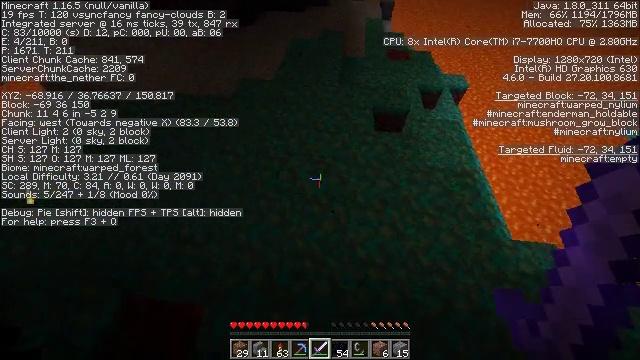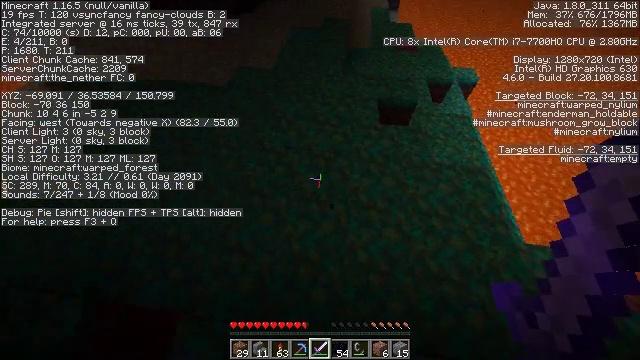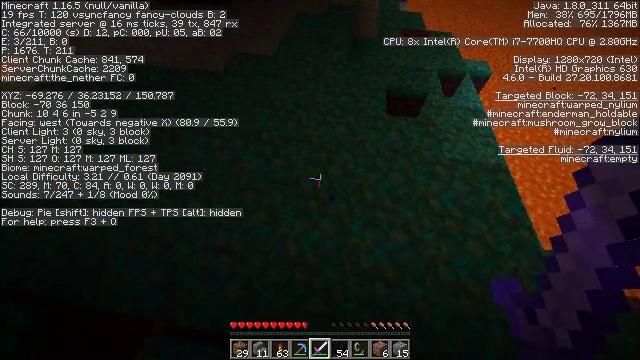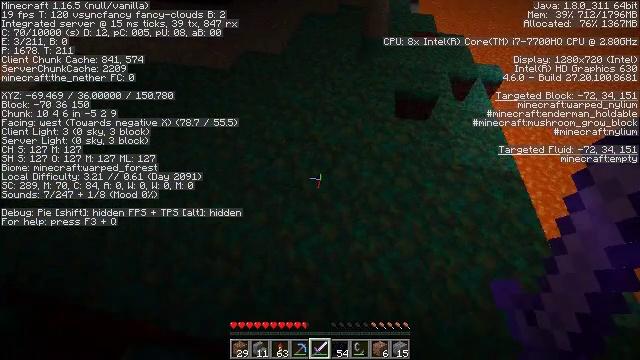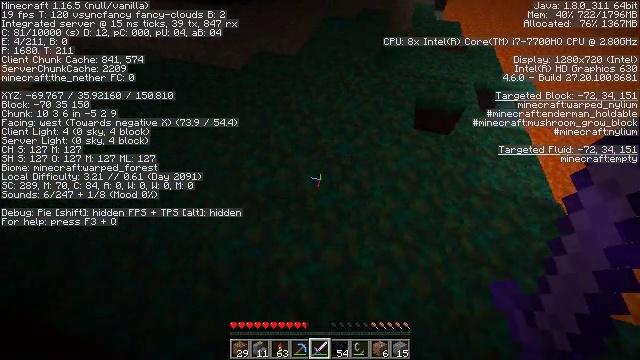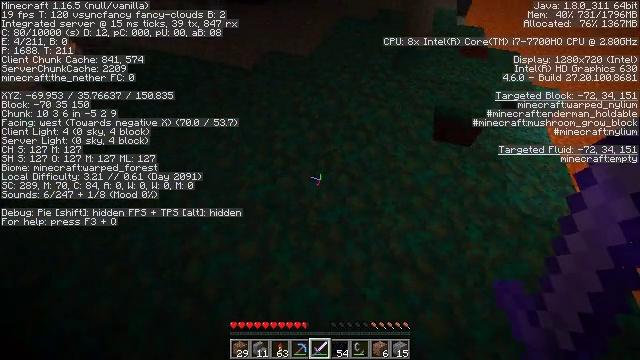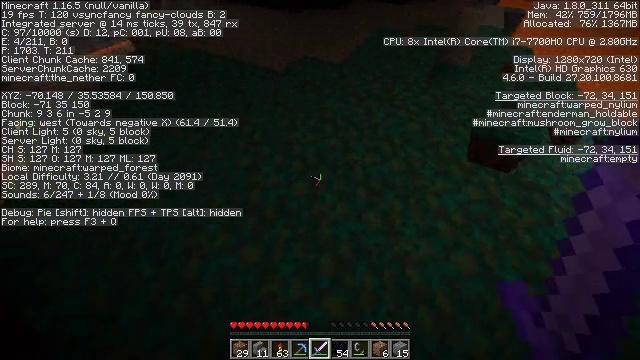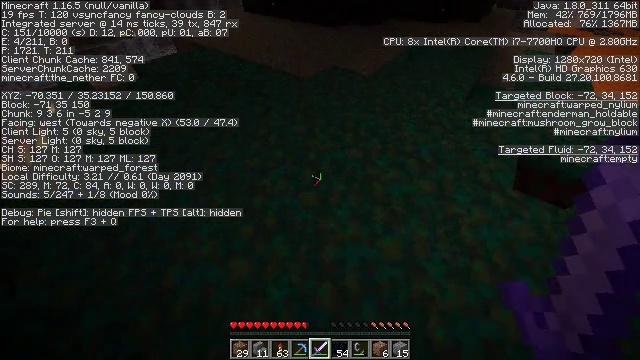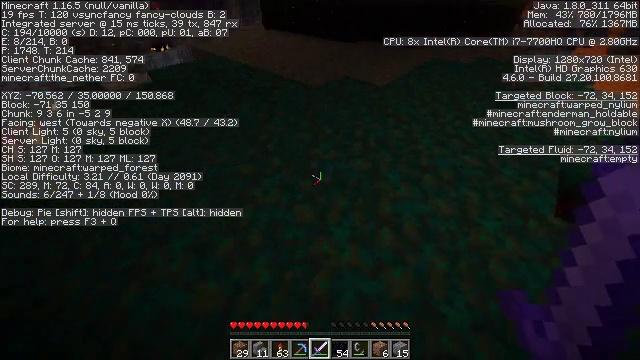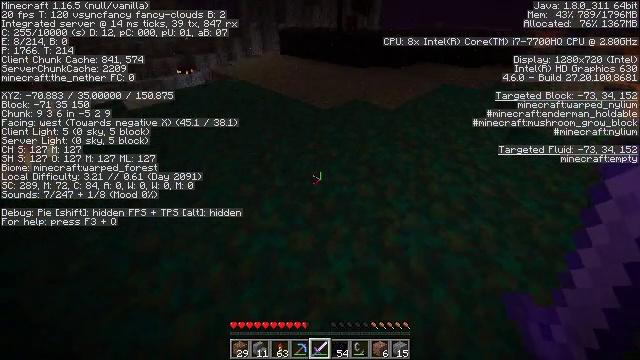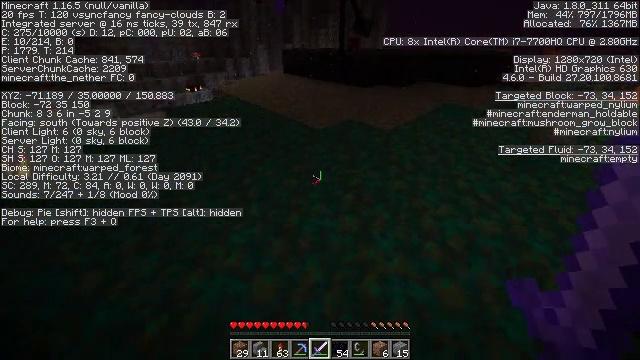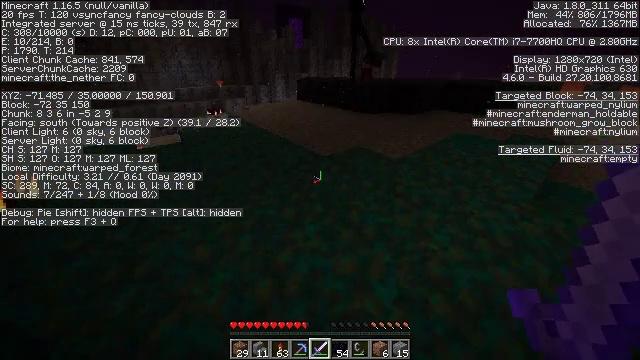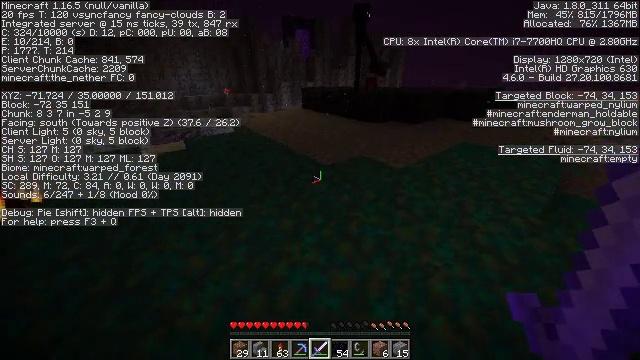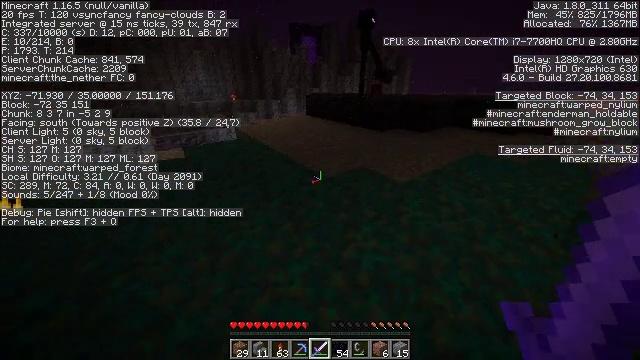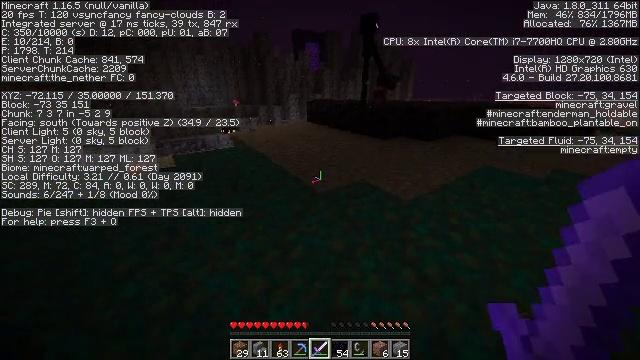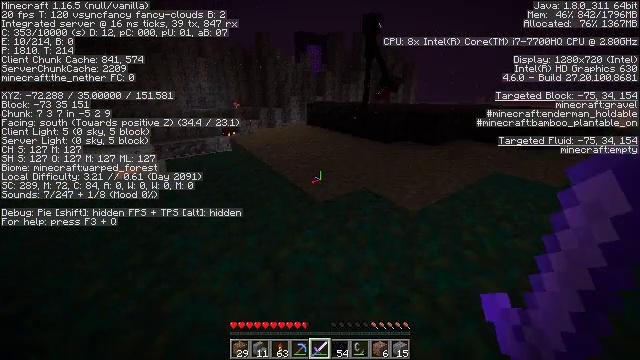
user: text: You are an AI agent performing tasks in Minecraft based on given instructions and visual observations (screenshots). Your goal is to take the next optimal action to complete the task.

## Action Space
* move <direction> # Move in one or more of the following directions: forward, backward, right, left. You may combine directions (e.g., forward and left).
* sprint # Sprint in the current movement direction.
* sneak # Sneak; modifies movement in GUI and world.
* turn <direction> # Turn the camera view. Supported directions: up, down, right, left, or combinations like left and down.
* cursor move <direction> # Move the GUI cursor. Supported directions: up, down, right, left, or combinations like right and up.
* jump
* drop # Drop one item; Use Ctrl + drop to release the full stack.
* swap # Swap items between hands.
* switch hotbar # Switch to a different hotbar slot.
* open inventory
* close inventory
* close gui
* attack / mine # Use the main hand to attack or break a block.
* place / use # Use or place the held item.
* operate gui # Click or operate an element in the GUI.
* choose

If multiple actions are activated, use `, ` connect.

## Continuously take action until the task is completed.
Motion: motion action
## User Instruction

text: Defeat a magma cube.
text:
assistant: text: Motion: move forward, turn left and down
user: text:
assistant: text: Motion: move forward, turn left
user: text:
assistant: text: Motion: move forward, turn left
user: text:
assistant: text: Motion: move forward, turn left and up
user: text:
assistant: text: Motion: move forward, turn left
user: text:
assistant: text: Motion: move forward and move right, turn left and up
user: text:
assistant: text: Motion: move forward and move right, turn left and up
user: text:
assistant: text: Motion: move forward and move right, turn left and up
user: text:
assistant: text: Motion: move forward and move right, turn left and up
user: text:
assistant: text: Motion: move forward and move right, turn left and up
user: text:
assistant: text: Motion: move forward and move right, turn left and up
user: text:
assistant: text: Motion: move forward, turn left and up
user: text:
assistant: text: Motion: move forward, turn left and up
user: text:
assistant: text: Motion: move forward, turn up
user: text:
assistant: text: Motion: move forward
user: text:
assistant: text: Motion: move forward
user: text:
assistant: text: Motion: move forward
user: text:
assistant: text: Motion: move forward
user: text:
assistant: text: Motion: move forward
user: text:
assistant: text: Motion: move forward
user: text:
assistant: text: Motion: move forward
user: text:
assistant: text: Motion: move forward
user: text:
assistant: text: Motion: move forward
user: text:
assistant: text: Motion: move forward
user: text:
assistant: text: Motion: move forward
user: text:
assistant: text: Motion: move forward
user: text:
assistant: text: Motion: move forward
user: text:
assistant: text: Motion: move forward
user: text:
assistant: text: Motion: move forward
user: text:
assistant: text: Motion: move forward